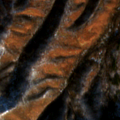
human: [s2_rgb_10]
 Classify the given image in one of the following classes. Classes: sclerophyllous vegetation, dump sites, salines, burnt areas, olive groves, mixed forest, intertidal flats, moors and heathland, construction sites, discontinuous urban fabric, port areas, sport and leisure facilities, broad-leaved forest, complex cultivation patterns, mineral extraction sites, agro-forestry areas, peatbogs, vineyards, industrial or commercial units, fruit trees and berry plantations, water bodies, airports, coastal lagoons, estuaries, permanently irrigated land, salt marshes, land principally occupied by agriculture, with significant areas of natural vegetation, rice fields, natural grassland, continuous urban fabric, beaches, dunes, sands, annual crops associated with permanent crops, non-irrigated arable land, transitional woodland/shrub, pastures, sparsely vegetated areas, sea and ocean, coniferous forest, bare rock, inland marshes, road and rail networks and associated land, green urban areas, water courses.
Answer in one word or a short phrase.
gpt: broad-leaved forest